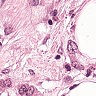
Metastatic tissue present: yes